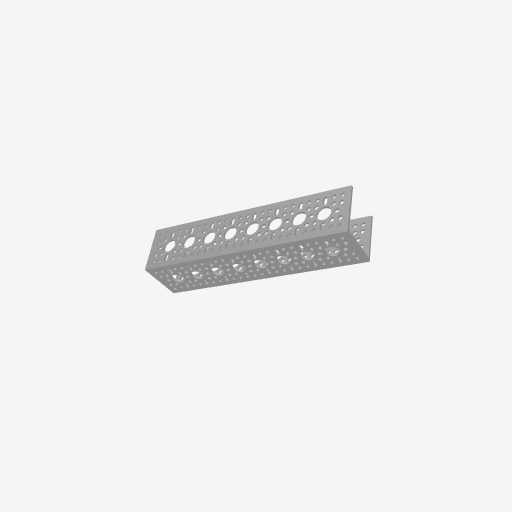
Part: UChannel8H